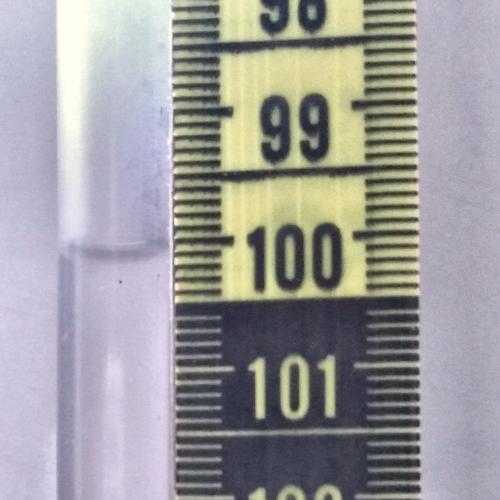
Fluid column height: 100.0 cm